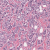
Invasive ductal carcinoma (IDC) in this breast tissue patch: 1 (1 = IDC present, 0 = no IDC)